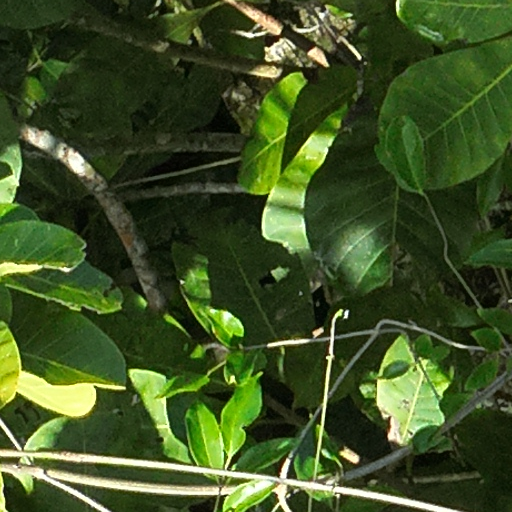
Species: Anacardium excelsum
GBIF accepted scientific name: Anacardium excelsum
Crown area (m\u00b2): 377.874